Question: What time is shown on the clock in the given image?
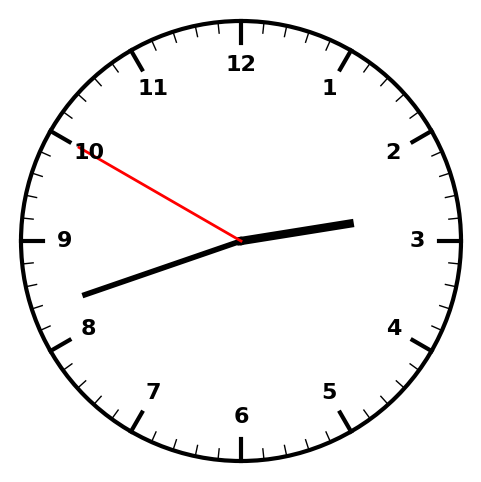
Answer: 02:41:50